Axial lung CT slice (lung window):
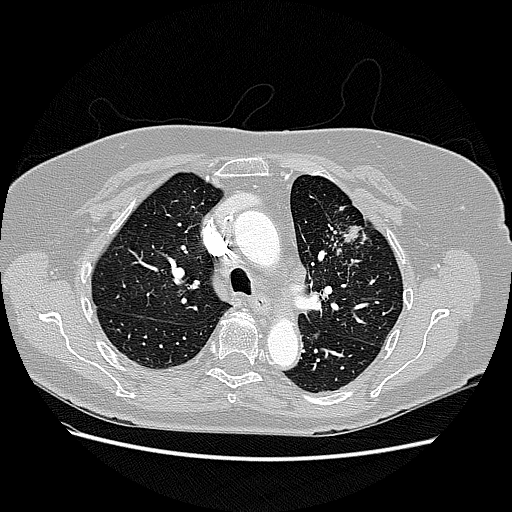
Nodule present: no